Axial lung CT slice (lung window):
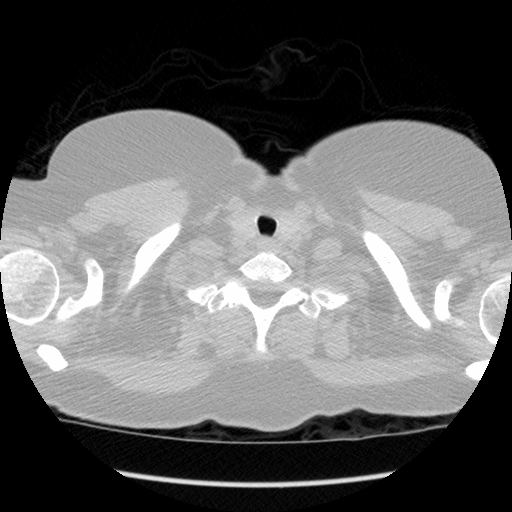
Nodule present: no